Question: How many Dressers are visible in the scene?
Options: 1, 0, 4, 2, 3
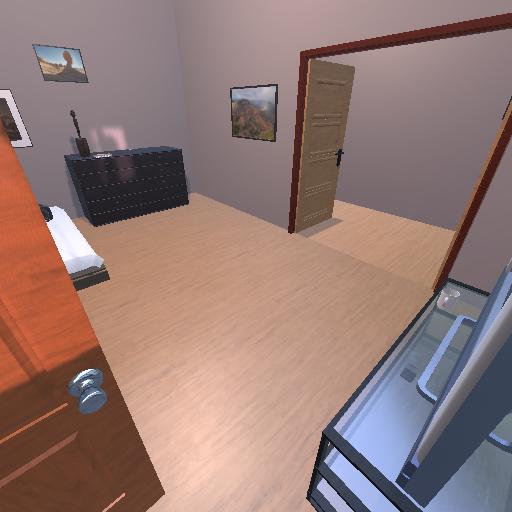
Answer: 1